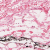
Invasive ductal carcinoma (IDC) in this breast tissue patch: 0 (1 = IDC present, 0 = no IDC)